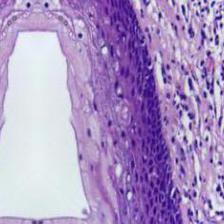
Diagnosis: Normal